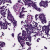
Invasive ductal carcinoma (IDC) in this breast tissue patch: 0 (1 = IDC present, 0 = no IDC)